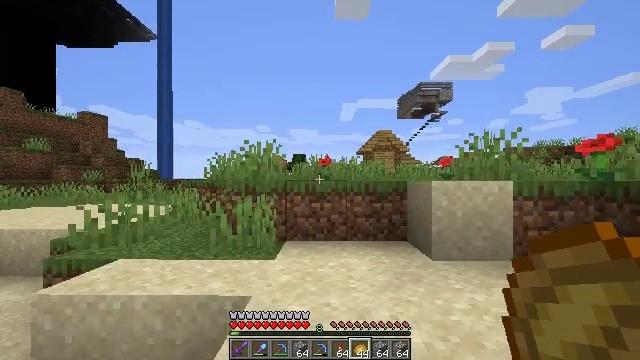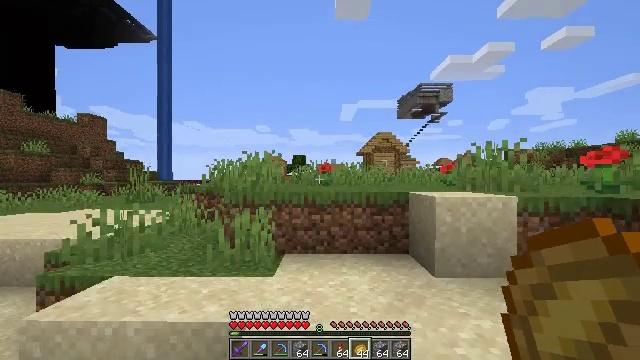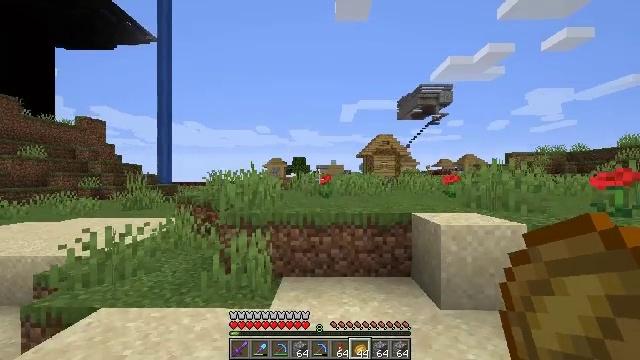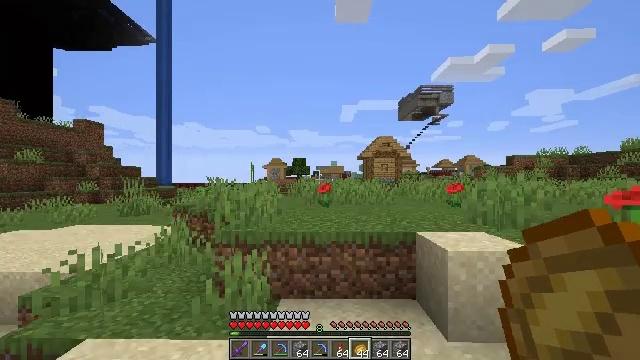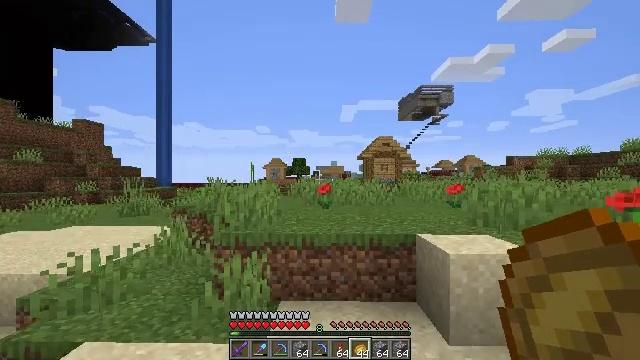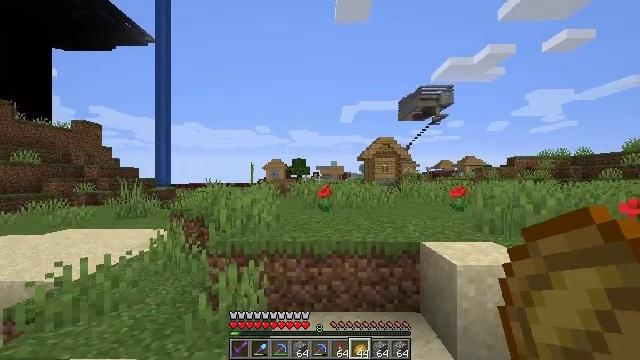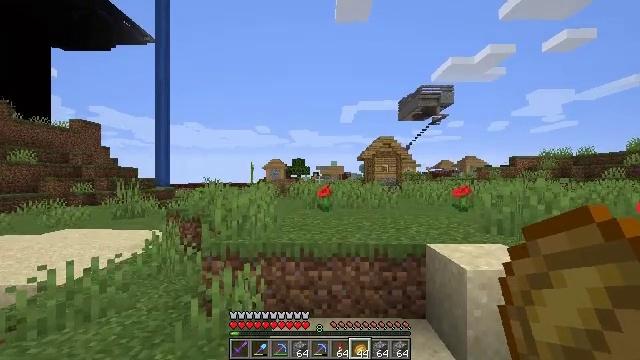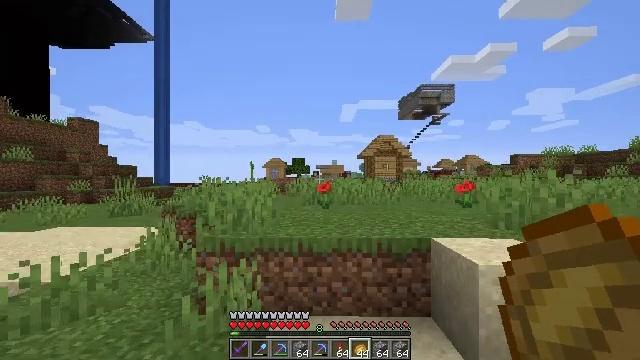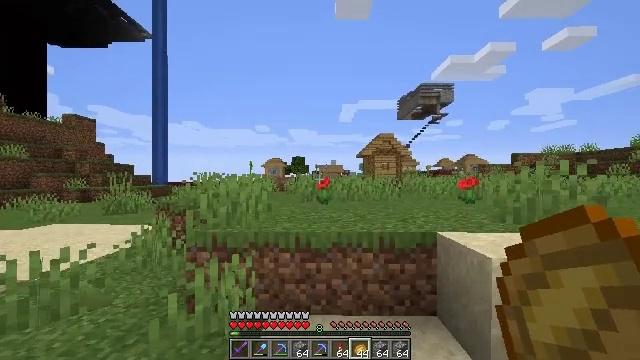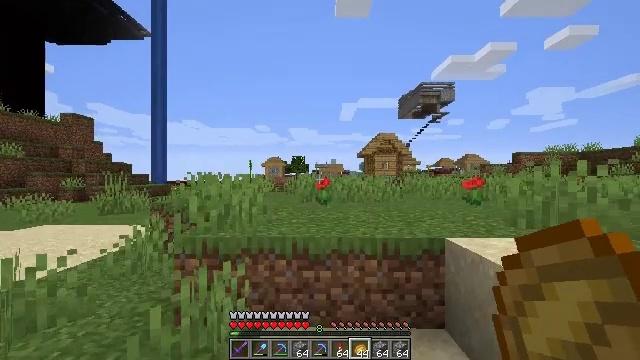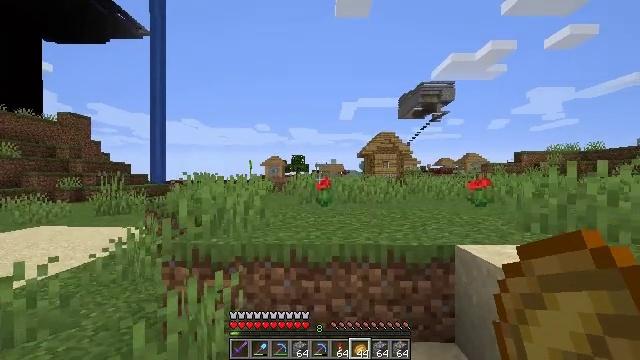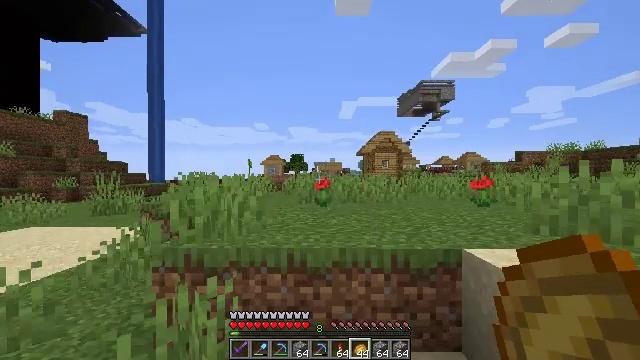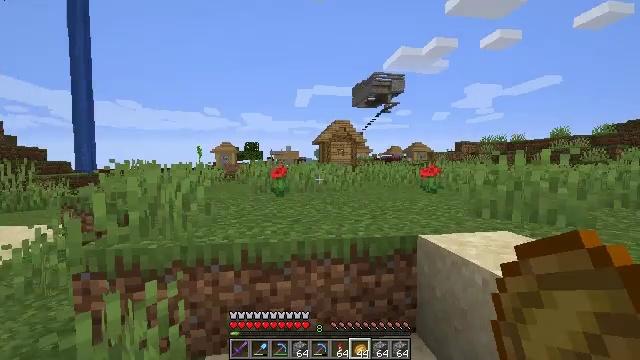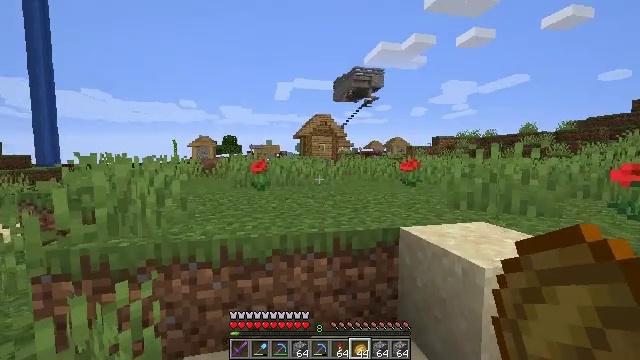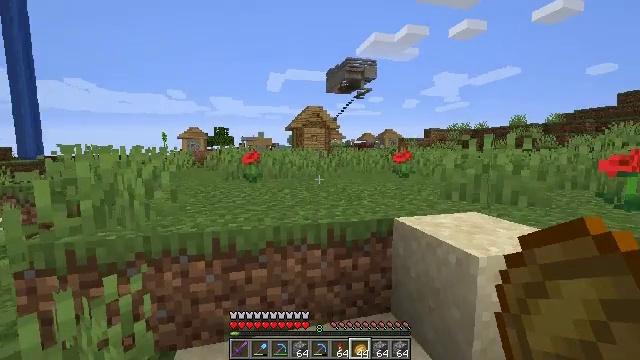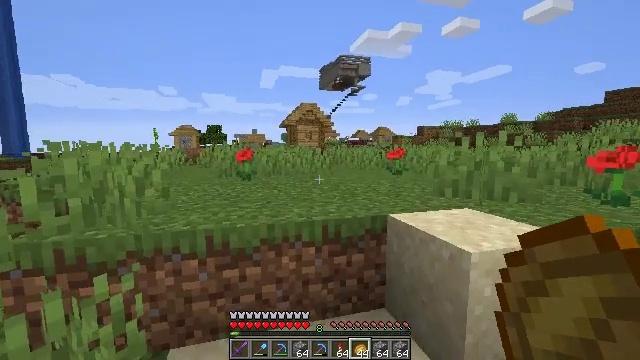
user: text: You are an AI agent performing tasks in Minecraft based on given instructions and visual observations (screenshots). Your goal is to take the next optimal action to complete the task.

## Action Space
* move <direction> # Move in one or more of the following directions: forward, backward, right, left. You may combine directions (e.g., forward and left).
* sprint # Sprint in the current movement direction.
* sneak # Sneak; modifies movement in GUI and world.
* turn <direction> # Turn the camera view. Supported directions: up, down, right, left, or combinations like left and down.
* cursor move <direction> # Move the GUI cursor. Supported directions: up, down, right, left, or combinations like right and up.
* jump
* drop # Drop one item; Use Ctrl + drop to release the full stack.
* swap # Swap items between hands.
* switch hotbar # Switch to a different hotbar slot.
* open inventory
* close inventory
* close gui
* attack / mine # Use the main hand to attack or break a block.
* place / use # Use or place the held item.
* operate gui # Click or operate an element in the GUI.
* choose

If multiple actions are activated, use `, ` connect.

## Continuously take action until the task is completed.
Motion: motion action
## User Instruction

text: Attack the ender chest to collect it.
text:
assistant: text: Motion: move forward, jump
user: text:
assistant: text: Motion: move forward, jump
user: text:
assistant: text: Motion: move forward, jump
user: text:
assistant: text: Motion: move forward
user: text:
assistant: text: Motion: move forward
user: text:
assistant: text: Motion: move forward
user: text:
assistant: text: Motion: move forward
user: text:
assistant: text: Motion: move forward
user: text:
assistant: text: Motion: move forward
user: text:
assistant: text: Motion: move forward
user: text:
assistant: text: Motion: no_op
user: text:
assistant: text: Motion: turn right and down
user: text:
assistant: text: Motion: turn right and down
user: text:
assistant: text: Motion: turn right and down
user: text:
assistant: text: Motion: turn right
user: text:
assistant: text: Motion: no_op
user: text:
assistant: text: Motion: turn right
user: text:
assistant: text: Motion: move forward
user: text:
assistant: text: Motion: move forward
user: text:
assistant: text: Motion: move forward
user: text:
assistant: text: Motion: no_op
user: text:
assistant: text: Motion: move forward, jump
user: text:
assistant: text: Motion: move forward, jump
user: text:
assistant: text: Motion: move forward, jump
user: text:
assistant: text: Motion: move forward, jump
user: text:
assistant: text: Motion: move forward, jump
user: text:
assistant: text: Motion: move forward, jump
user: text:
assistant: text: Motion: move forward, turn left, jump
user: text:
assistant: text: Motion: move forward, turn left, jump
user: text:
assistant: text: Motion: move forward, turn left, jump